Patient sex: M
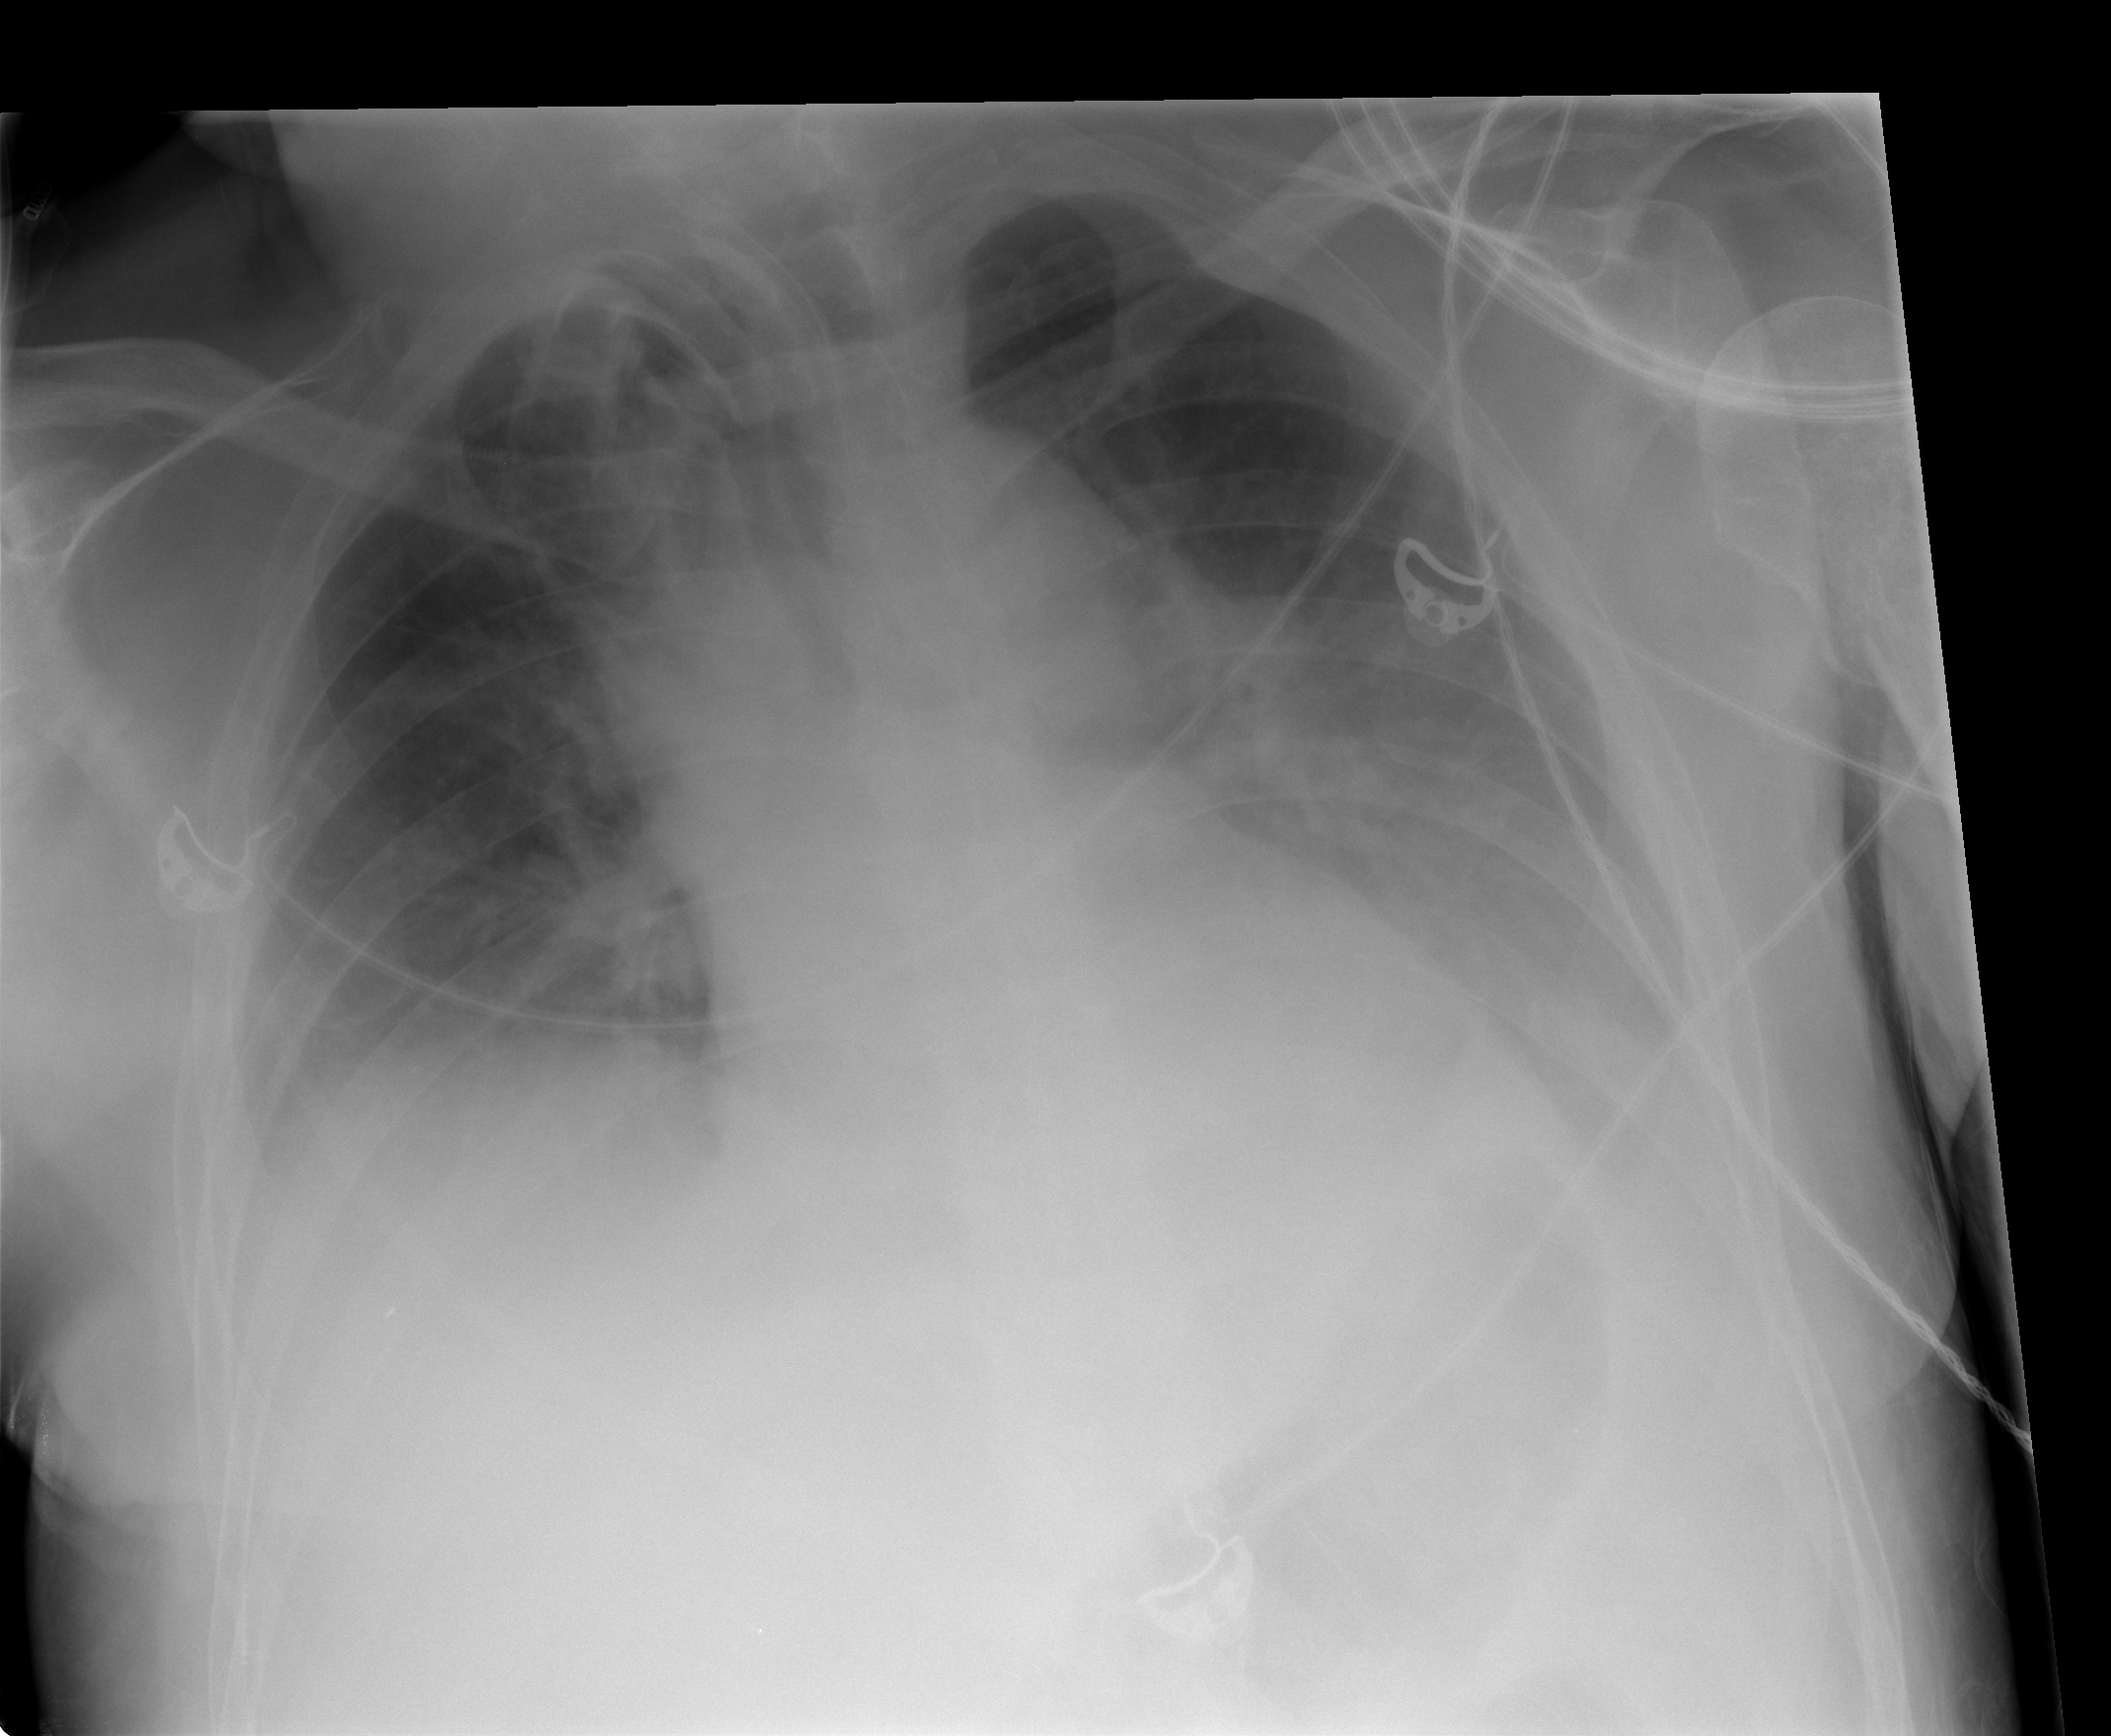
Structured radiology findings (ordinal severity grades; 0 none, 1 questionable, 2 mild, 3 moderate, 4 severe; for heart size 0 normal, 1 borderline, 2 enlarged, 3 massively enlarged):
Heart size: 0
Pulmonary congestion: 2
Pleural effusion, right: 2
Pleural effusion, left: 2
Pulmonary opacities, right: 2
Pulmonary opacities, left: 2
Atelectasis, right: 2
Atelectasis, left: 2